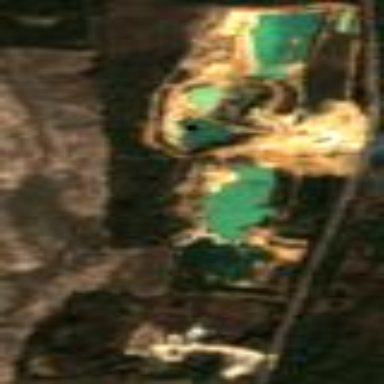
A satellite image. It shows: Quarry area that is man-made.